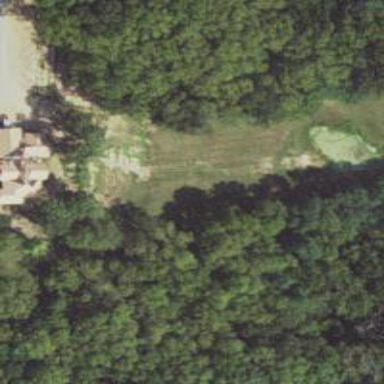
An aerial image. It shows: Path for both roads and golfers.